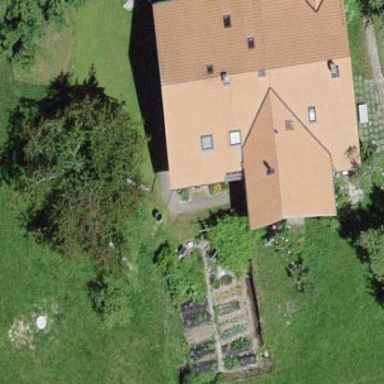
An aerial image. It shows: Farm building.